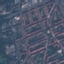
Land use / land cover: Residential